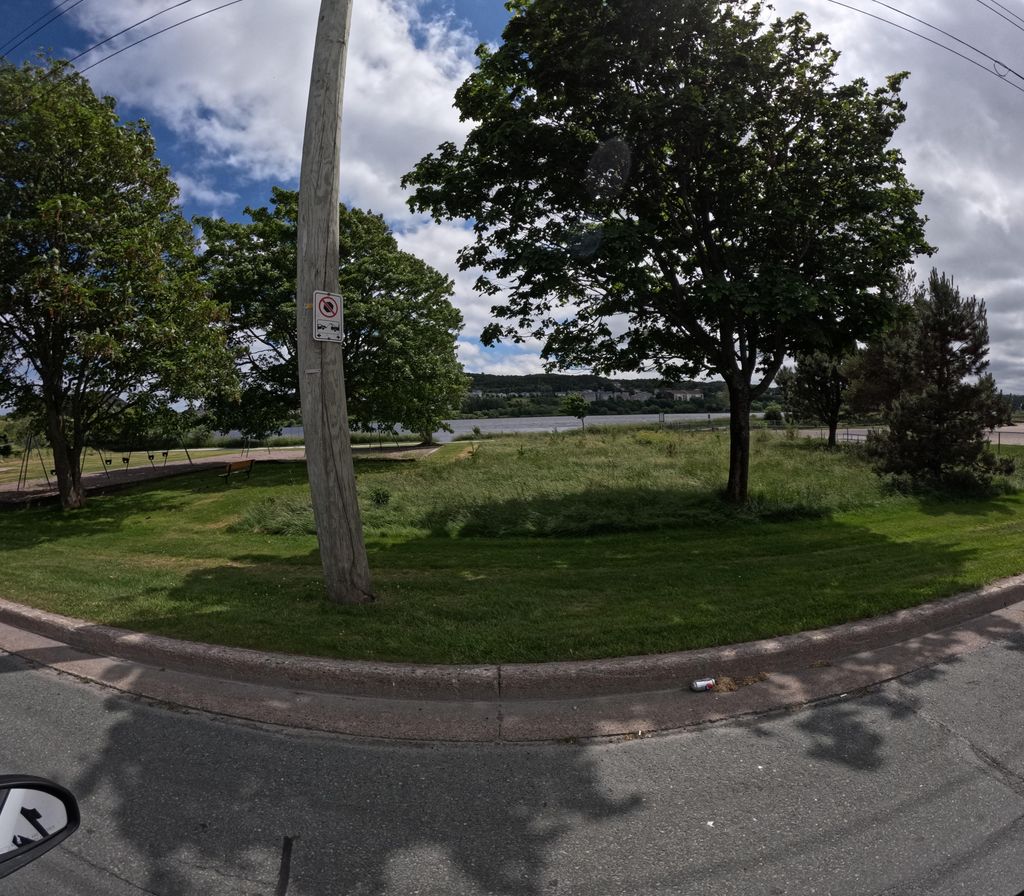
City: st_johns